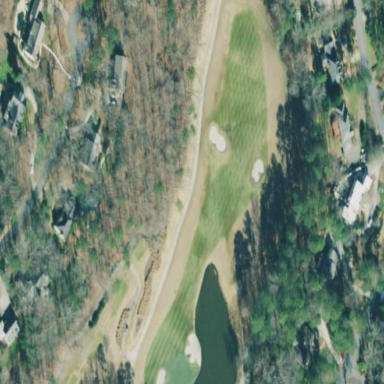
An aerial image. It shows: Scenic golf fairway.